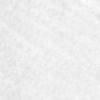
Label: no_change